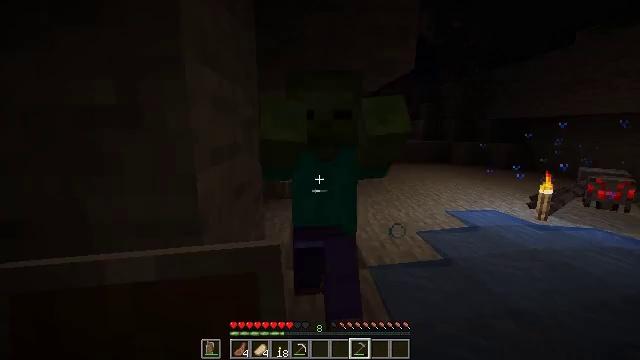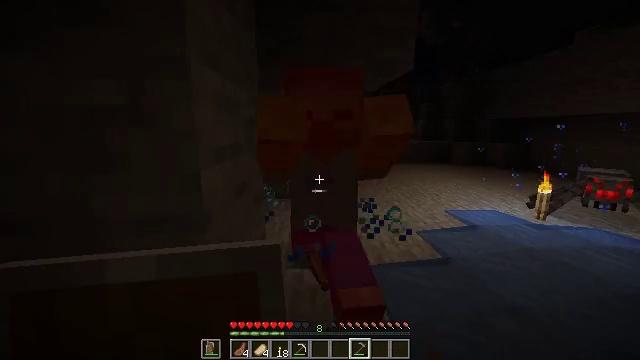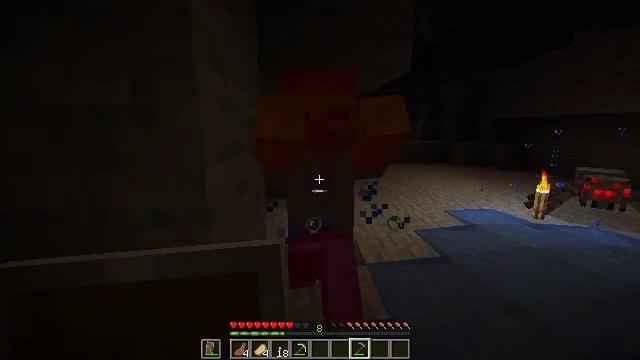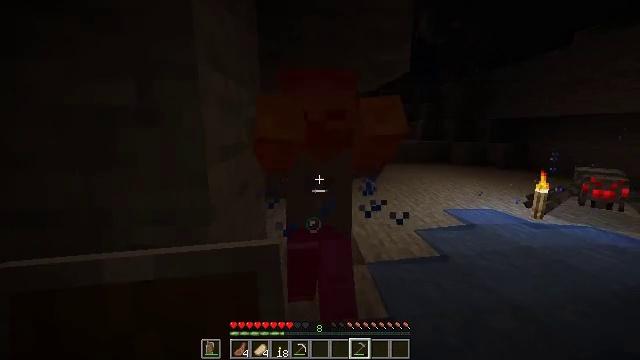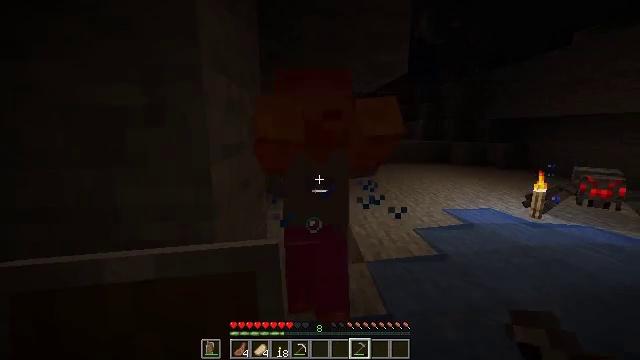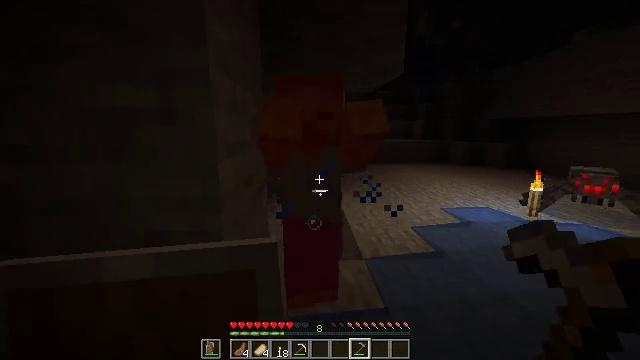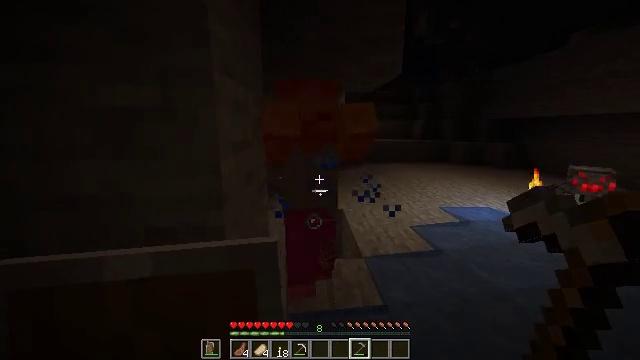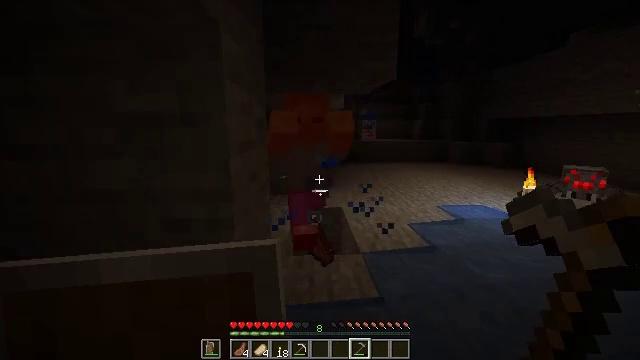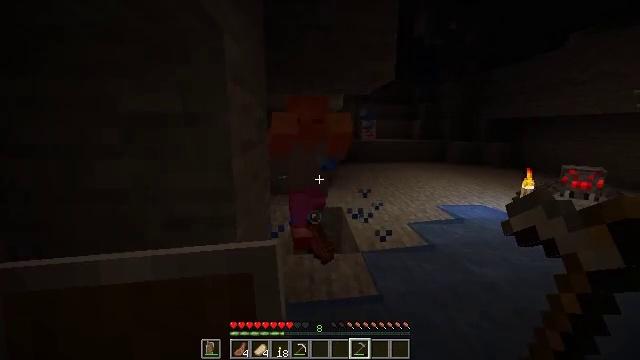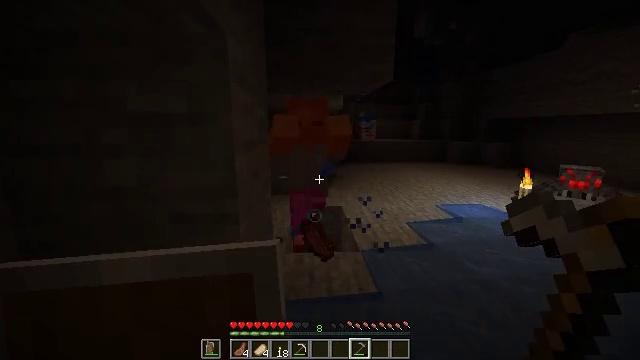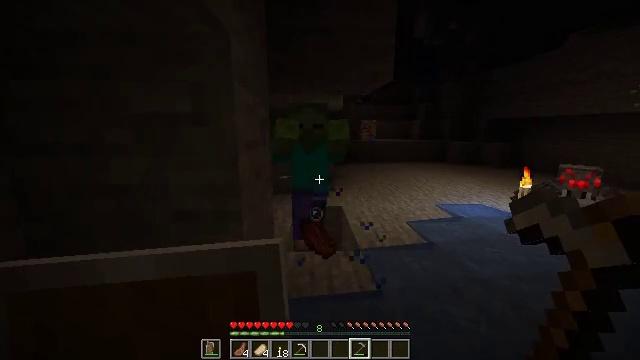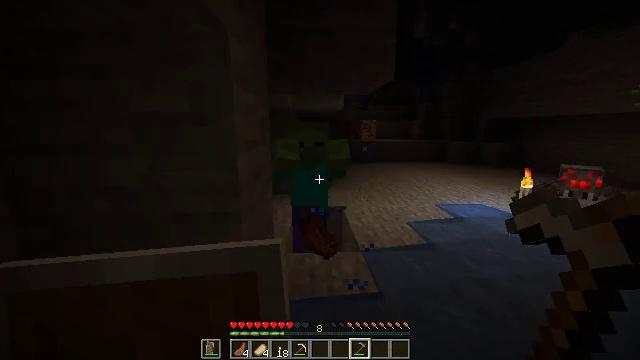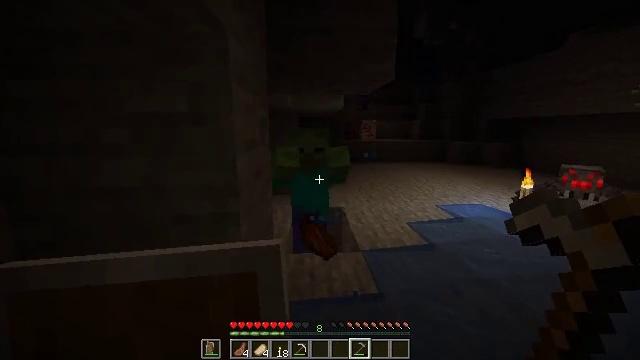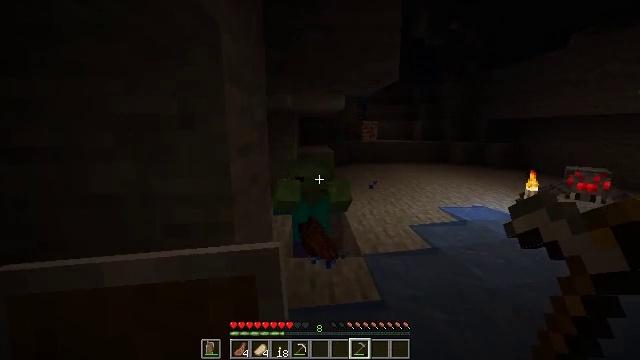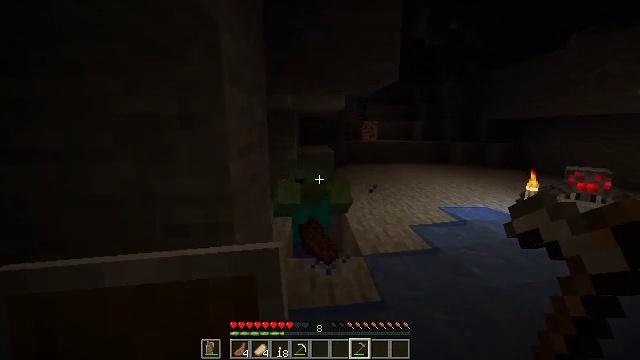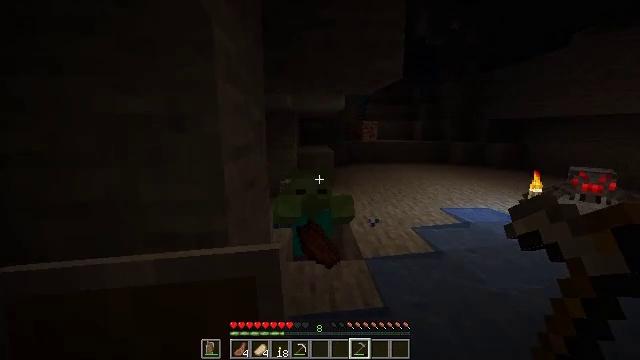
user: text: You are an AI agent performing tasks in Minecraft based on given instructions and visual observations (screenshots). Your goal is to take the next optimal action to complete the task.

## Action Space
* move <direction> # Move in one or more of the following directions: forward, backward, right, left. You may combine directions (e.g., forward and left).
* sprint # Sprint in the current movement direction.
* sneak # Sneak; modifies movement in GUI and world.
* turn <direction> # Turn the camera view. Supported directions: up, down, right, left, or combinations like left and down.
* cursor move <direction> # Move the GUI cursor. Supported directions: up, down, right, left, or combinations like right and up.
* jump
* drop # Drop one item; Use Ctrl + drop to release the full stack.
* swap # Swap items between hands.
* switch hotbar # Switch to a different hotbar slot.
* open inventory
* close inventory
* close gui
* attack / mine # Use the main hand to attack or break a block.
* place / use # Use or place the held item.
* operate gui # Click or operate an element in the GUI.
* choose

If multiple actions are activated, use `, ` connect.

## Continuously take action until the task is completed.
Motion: motion action
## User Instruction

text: Combat the zombie.
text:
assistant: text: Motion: move back
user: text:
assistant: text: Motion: move back
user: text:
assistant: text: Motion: move back
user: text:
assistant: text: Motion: move back
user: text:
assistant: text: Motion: move back
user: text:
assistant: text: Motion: move back
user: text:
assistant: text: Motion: move back
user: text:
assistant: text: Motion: move back
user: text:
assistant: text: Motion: move forward
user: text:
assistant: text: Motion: move forward
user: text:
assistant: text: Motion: move forward
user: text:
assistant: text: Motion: move forward
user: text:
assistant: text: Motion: move forward
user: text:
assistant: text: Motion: no_op
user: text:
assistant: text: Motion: no_op
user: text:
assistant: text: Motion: move back
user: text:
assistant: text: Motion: move back
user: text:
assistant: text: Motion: move back
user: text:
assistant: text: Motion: no_op
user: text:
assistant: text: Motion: move forward
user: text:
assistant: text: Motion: move forward
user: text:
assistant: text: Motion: move forward
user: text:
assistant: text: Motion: move forward
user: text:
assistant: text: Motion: move forward, turn down
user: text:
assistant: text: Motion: move forward, turn down
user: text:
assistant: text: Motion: move forward, turn down
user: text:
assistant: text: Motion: move forward
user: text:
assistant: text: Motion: move forward, turn down
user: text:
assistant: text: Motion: move forward, attack / mine
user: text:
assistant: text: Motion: move forward, attack / mine